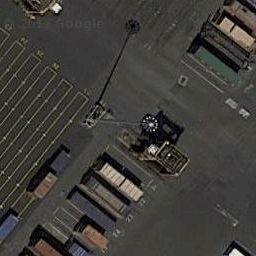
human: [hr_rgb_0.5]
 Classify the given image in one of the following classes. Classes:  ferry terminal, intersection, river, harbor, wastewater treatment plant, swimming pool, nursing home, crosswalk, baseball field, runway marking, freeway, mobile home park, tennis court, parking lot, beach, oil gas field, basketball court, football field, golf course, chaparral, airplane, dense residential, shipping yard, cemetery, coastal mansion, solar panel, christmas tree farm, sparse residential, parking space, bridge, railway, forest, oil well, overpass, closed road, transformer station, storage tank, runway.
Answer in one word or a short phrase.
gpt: shipping yard